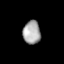
Tissue: lung
Cell type: Endothelial cells
Senescence score: 0.5836
Nuclear area (px): 401
Mean DAPI intensity: 167.314